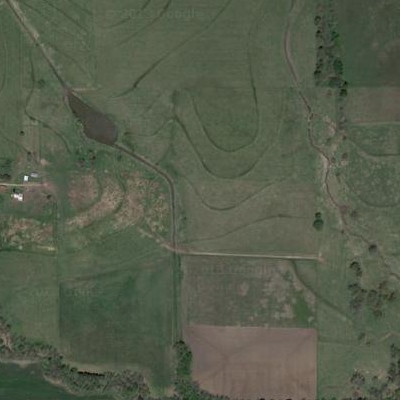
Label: aGrass